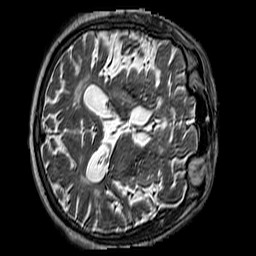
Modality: T2w
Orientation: axial
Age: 77
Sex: male
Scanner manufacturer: siemens
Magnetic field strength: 3 T
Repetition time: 3.2 s
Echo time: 0.212 s